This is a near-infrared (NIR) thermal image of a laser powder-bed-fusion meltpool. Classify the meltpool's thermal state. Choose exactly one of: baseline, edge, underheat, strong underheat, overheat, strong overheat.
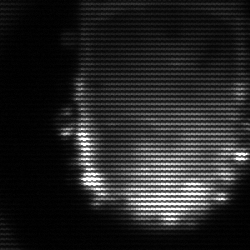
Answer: baseline